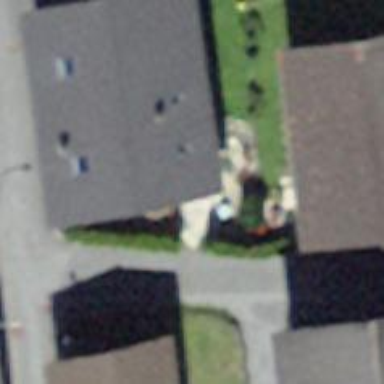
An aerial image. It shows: Simple and straightforward house.